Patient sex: M
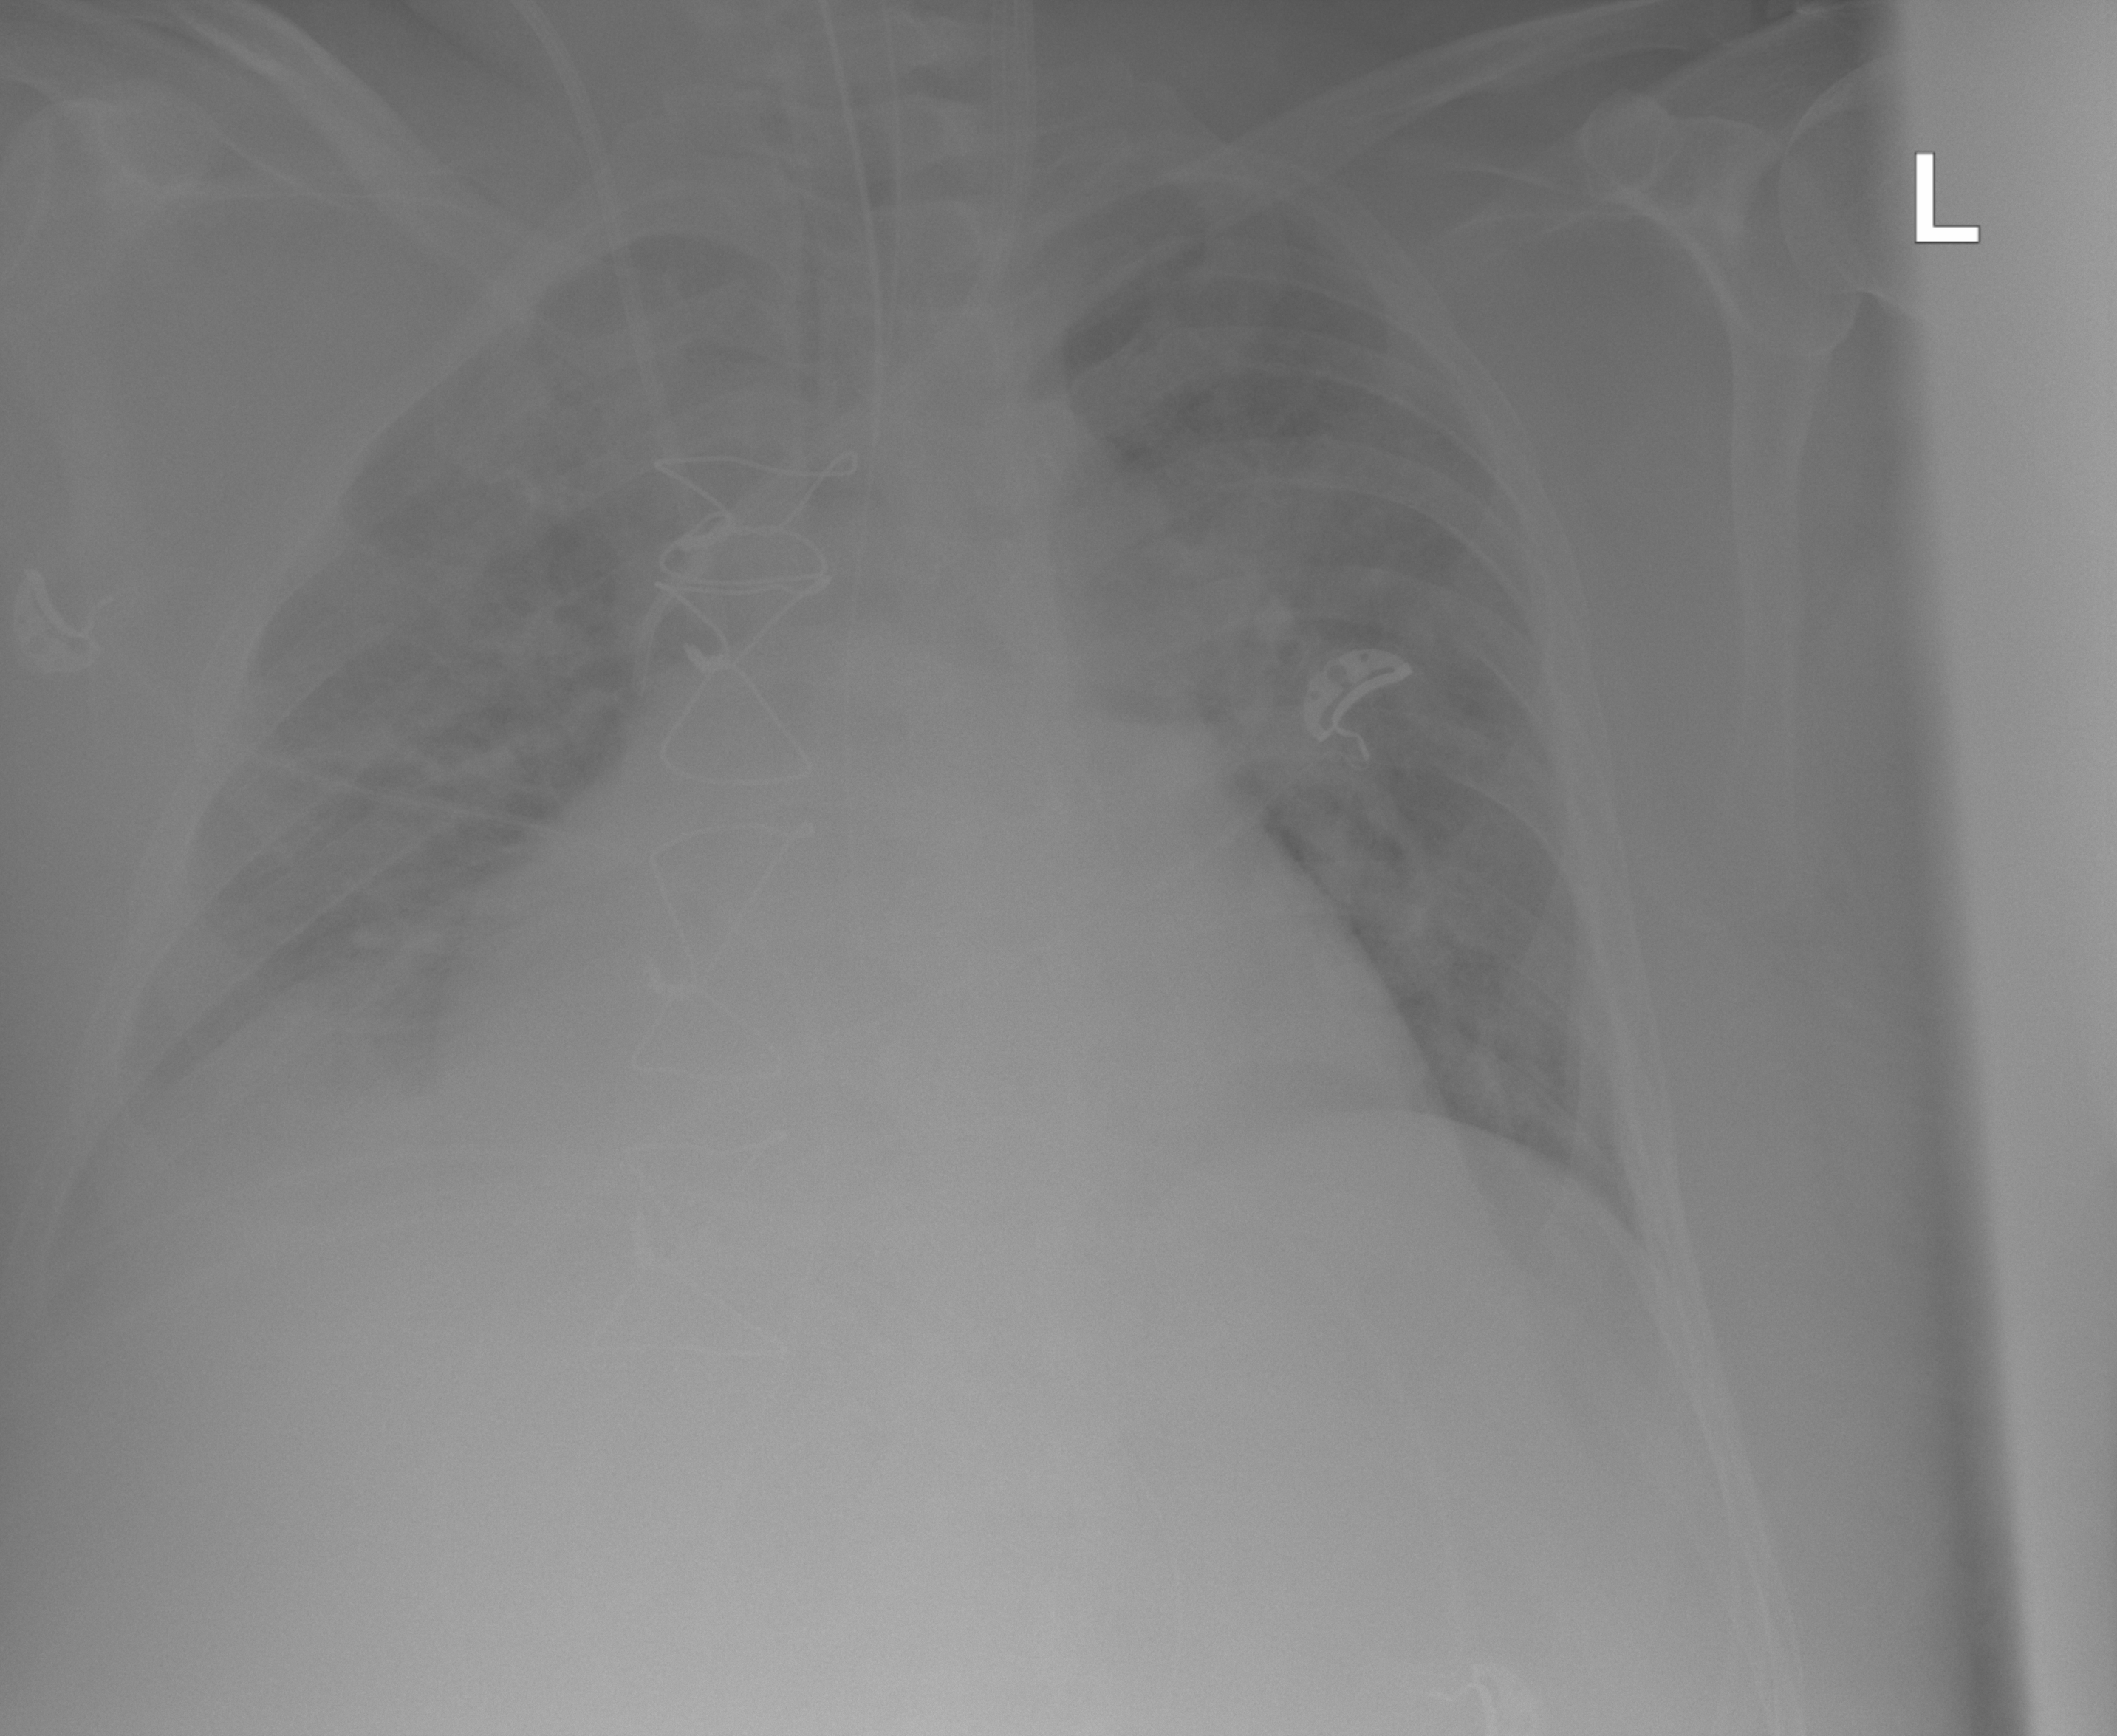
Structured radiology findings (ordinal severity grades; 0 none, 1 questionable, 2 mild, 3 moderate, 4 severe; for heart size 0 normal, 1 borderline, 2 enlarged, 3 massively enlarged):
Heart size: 2
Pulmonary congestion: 3
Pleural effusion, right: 2
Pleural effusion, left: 0
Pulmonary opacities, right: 3
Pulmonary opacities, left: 2
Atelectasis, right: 2
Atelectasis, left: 2